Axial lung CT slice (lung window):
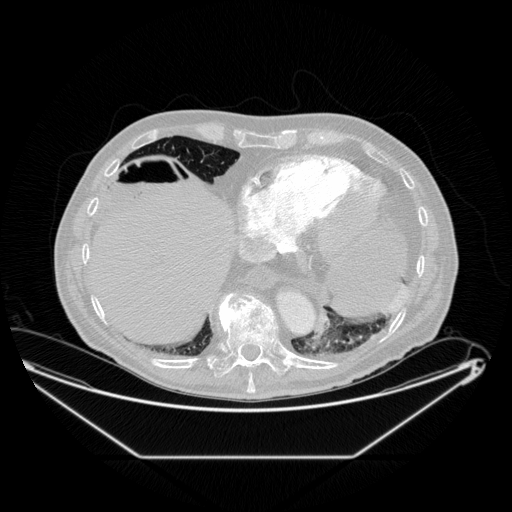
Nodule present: no